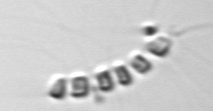
Label: Chaetoceros